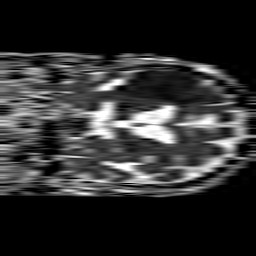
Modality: ADC
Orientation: coronal
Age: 85
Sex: male
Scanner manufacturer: philips
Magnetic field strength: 1.5 T
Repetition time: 4.6 s
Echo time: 0.08942 s